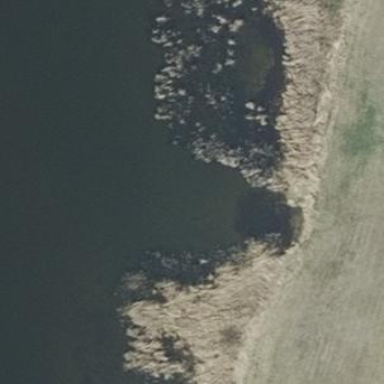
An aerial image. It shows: Reedbed wetland area.